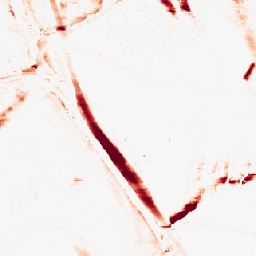
Category: morphological
Decomposition family: morphological_ellipse
Decomposition parameters: operation: opening
width: 5
height: 20
Upsampling method: area
Upsampling parameters: scale: 8
Upsampling scale: 8